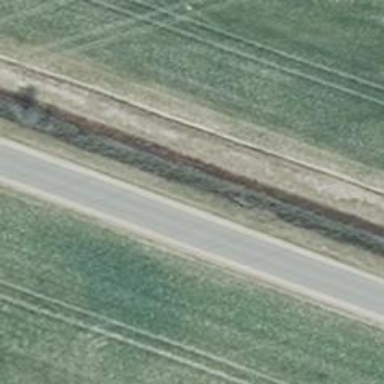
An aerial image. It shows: Unclassified road with asphalt surface.